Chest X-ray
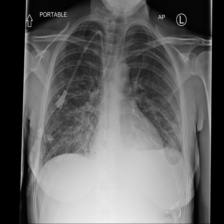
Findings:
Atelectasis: negative
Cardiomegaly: negative
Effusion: positive
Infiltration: negative
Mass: negative
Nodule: negative
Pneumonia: negative
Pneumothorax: negative
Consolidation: negative
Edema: negative
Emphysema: negative
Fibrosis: negative
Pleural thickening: negative
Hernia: negative